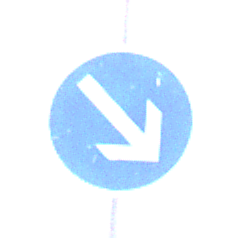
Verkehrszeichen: VorgeschriebeneVorbeifahrtRechts
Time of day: SunriseSunset
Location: Outdoor (Beach)
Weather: Overcast
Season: NotSpecified
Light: Natural